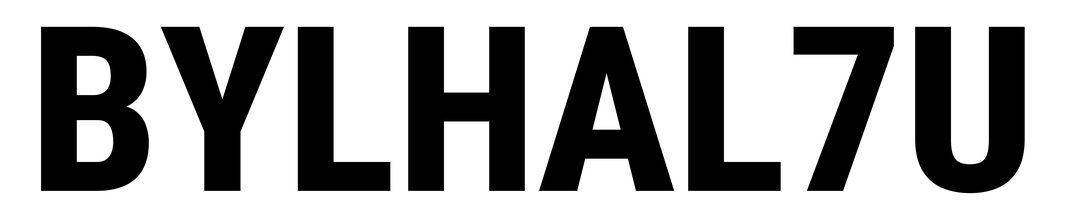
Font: Roboto_Condensed_ExtraBold